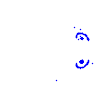
Particle: electron